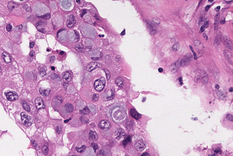
Tumor epithelial tissue: yes
Tumor-associated stroma tissue: yes
Normal tissue: no